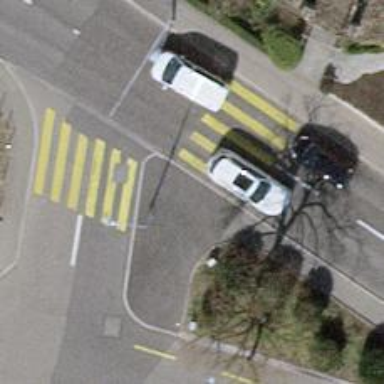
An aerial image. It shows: Kerb serving as barrier.